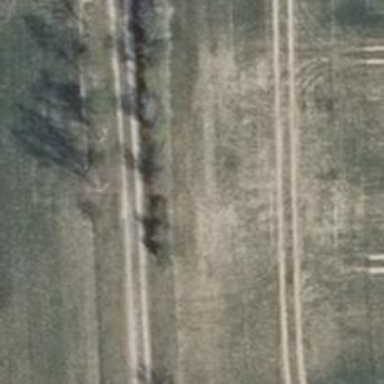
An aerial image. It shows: Row of trees in natural setting.